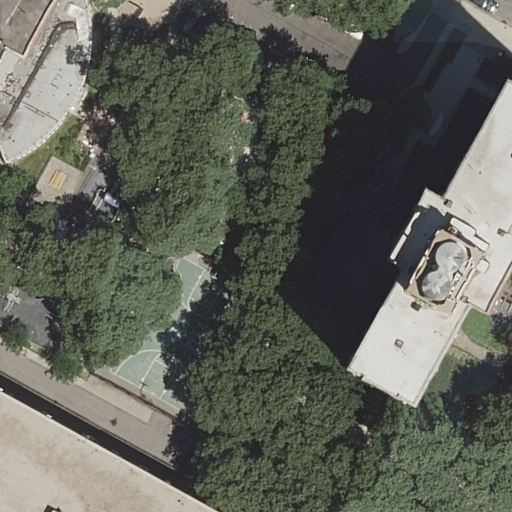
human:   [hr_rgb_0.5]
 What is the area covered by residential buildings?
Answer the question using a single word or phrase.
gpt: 708m2

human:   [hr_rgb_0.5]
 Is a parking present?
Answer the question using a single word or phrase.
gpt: yes

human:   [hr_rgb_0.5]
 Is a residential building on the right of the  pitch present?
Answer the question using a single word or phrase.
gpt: yes

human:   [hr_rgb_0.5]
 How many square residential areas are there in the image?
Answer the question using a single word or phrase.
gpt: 0

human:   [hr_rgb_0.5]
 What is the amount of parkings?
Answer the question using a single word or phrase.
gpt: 1

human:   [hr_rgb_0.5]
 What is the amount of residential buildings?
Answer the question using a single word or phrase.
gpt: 2

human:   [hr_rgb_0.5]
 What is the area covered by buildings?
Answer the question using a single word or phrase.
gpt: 708m2

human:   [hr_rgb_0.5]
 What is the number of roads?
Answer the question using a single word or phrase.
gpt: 10

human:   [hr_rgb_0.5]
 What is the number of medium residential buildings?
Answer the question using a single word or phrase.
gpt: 2

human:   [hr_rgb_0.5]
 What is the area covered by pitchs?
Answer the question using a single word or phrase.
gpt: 508m2

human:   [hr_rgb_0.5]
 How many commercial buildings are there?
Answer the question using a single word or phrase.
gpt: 0

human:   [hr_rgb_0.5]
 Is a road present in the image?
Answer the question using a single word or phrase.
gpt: yes

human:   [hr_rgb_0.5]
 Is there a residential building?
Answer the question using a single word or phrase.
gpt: yes

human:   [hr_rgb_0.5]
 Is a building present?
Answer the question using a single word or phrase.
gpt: yes

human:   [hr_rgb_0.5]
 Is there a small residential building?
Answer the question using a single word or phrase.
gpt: no

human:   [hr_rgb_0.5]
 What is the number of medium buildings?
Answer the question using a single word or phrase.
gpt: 2

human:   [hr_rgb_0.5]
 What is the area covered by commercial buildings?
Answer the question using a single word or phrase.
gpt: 0m2

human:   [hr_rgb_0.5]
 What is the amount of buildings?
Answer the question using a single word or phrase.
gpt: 2

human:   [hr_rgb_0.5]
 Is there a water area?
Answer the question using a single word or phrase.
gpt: no

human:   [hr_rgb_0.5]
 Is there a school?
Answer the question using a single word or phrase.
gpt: yes

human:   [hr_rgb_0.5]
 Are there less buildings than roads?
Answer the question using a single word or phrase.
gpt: yes

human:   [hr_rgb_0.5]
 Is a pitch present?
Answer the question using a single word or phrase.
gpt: yes

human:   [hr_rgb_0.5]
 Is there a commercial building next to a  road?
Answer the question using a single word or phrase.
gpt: no

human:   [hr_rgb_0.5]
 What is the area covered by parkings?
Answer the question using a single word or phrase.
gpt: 761m2

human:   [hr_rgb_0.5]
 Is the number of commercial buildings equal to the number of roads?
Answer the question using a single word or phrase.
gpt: no

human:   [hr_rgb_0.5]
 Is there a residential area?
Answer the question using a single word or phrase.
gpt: yes

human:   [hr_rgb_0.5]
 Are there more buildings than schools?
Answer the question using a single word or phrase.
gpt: yes

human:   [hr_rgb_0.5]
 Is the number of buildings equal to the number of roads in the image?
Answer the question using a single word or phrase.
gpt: no

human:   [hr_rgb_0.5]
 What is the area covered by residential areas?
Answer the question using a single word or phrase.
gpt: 238m2

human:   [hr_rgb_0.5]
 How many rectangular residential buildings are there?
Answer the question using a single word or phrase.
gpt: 0

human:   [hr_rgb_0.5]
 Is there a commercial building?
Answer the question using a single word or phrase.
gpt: no

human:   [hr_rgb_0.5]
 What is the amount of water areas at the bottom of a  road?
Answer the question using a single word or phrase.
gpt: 0

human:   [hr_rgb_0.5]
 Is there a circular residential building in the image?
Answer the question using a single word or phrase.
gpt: no

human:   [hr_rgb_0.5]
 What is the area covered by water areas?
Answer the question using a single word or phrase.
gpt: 0m2

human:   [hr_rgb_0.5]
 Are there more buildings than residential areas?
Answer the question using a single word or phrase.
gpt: yes

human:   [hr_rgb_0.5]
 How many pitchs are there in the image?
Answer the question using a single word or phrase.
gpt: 1

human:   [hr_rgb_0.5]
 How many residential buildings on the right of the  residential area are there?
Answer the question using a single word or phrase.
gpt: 1

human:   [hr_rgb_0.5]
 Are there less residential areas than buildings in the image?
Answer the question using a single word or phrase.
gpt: yes

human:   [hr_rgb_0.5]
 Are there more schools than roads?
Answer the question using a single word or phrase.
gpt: no

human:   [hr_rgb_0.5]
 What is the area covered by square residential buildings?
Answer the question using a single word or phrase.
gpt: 0m2

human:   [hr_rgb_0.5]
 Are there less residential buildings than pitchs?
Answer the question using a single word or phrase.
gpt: no

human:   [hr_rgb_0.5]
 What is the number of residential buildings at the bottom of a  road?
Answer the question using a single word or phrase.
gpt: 1

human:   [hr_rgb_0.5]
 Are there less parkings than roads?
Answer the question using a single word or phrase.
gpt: yes

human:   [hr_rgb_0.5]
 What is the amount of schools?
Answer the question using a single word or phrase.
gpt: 1

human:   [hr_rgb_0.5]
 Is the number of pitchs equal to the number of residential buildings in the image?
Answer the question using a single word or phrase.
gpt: no

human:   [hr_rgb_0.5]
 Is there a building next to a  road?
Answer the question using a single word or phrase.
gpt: yes

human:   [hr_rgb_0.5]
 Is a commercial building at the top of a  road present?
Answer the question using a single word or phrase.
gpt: no

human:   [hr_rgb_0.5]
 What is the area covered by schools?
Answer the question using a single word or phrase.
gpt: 1362m2

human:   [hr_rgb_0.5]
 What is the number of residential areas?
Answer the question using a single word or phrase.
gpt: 1

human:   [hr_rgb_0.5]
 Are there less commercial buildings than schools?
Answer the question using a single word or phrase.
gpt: yes

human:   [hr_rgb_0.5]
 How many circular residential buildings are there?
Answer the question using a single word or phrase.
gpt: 0

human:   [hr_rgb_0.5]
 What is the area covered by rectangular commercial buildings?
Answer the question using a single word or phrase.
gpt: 0m2

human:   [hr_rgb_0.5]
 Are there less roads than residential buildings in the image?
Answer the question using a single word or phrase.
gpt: no

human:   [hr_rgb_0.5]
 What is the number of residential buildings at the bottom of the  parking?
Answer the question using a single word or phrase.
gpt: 1

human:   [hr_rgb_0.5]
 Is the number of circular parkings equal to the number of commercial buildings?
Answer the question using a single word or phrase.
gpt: yes

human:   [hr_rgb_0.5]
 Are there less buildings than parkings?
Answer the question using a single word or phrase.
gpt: no

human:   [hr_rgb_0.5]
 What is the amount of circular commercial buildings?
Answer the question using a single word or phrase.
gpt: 0

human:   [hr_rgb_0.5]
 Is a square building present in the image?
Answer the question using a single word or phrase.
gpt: no

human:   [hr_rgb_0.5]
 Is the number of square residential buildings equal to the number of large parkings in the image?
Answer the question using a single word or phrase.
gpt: no

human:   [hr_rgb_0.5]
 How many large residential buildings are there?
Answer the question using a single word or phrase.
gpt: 0

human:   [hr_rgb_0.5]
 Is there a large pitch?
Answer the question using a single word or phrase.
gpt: yes

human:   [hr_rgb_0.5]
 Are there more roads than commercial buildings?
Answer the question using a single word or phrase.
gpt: yes

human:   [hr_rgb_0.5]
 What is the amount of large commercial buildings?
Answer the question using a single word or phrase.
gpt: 0

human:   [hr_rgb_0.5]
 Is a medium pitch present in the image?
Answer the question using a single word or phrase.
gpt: no